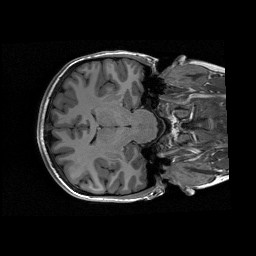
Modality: T1w
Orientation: axial